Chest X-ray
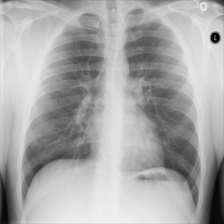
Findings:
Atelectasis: negative
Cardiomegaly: negative
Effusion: negative
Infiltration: negative
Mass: negative
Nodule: negative
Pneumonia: negative
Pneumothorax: negative
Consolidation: negative
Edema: negative
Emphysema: negative
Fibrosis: negative
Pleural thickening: negative
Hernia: negative